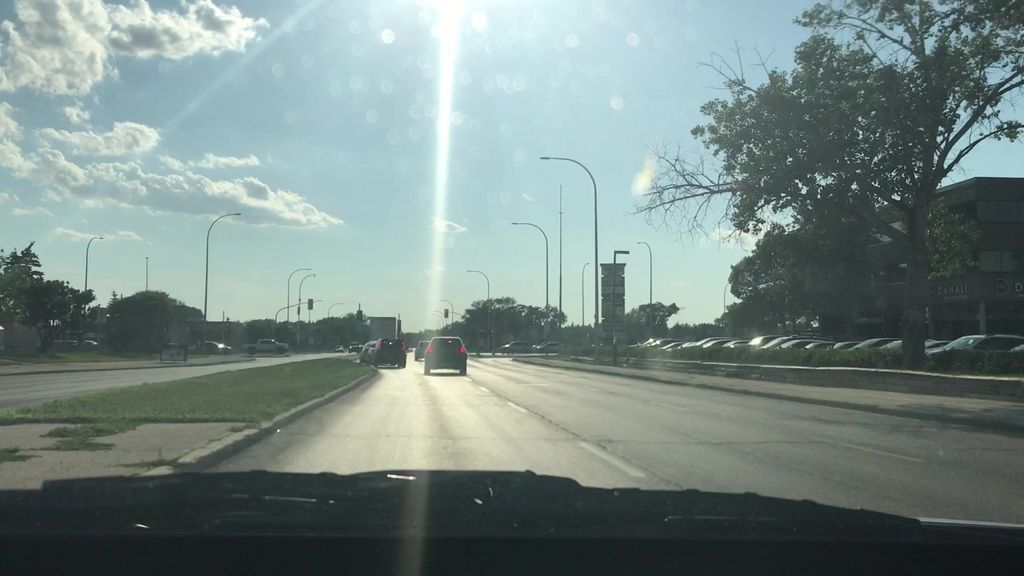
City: winnipeg